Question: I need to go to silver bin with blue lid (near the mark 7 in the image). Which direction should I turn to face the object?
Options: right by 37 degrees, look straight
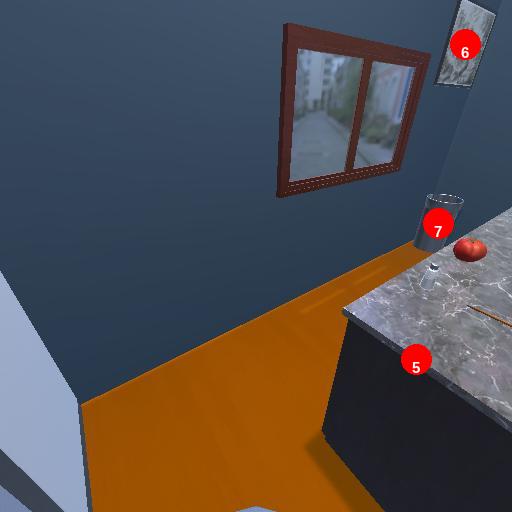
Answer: right by 37 degrees